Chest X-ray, PA view. Patient: 45 years old, sex M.
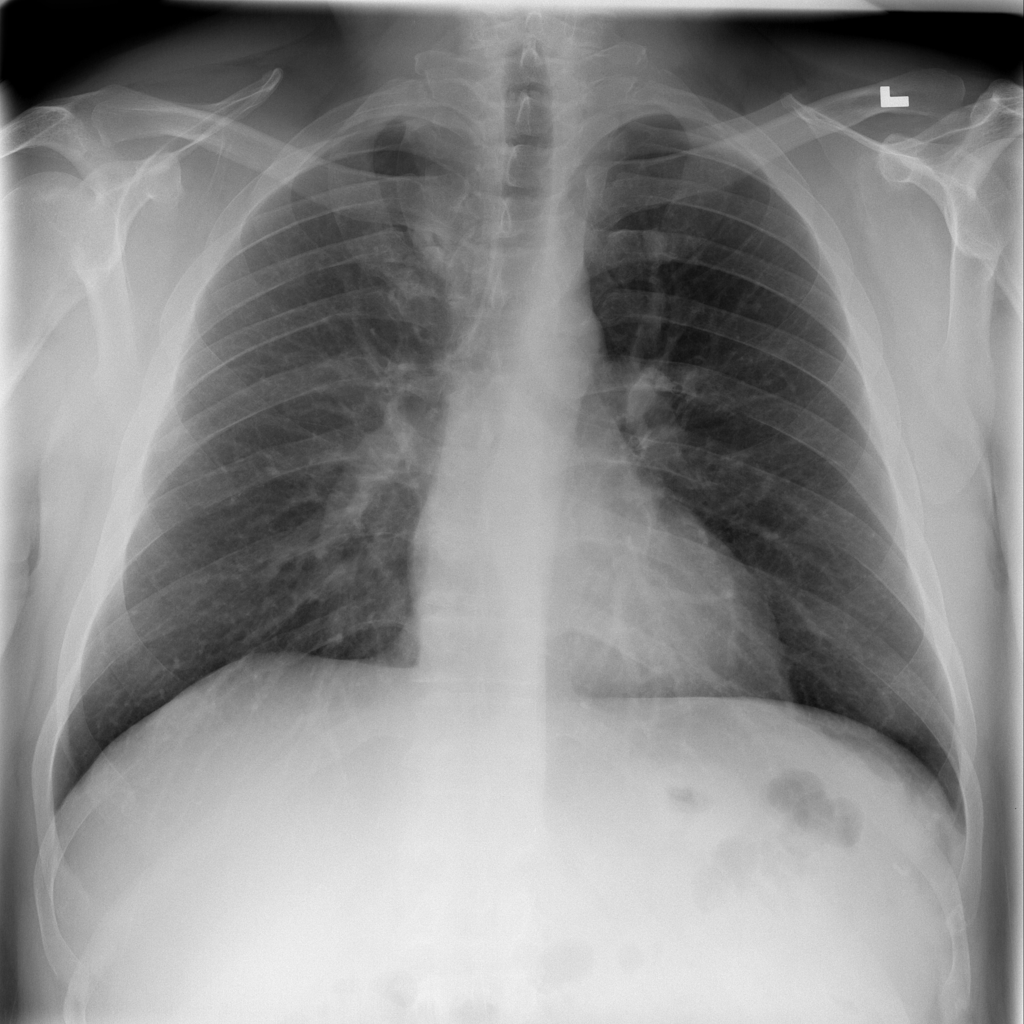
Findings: Infiltration